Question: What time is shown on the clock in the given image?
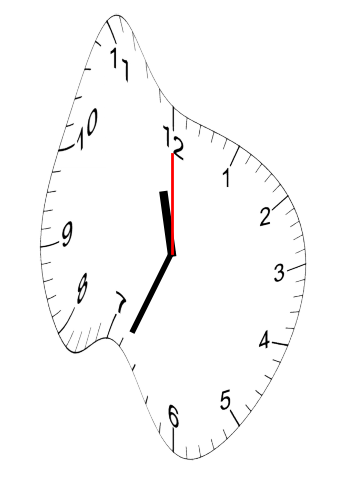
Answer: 11:34:00